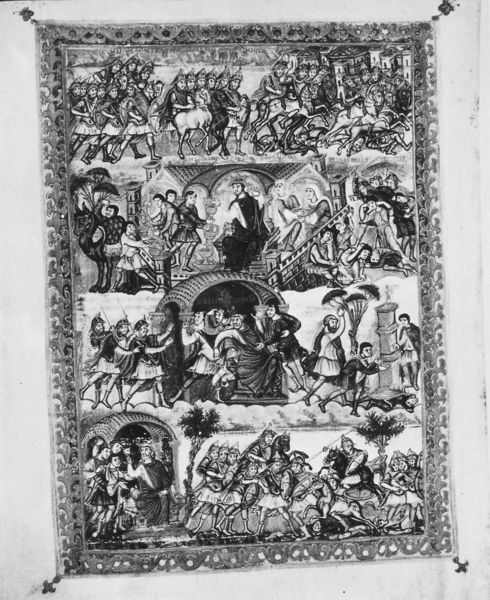
Titel: Bibel von  St. Paul (S. Paolo fuori la mura)
Standort: Herkunftsort: Reims (EU - F)
Institution: Rom, Bibliothek von San Paolo
Schlagwörter: baum, gruppe, kampf, wolken, frauen, menschen, stadt, männer, schwarz, weiss, zeichnung, ornament, teppich, wand, geschichte, rahmen, spitze, brücke, stoff, händler, gotik, pferd, pferde, reiter, turm, kutsche, rand, schlacht, treppen, könig, soldaten, wandteppich, stufen, fein, bauer, foto, fotografie, burg, schwarzweiß, ritter, leben, mittelalter, fresko, filigran, borde, textil, szenen, wandbehang, zelt, buchmalerei, tapiserie